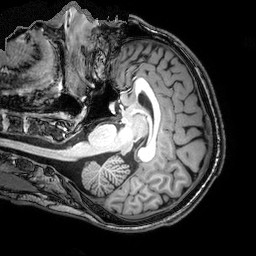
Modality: T1w
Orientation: coronal
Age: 23
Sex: male
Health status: ill
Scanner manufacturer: philips
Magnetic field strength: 3 T
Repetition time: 8.175 s
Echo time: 3.748 s